Question: I am using <URL> for my product. There are many directives available in that for UI but I am unable to find UI anywhere.

Is there any directive build in angularjs for fancy scrollbar. Please suggest.
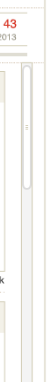
Answer: I know this post is a bit old and I guess it won't help you, but someone might find it useful.
I just released a new directive that does exactly what you were looking for,
It's a pure AngularJS scroll bar with no jquery dependencies.
<URL>
Hope it helps someone.